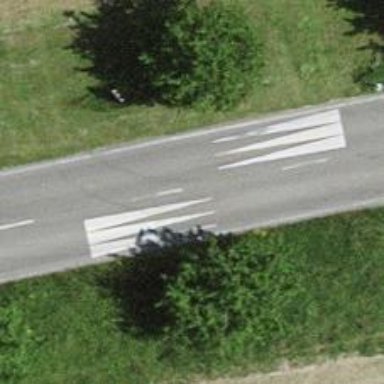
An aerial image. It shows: Bump for traffic calming.